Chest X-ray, AP view. Patient: 46 years old, sex F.
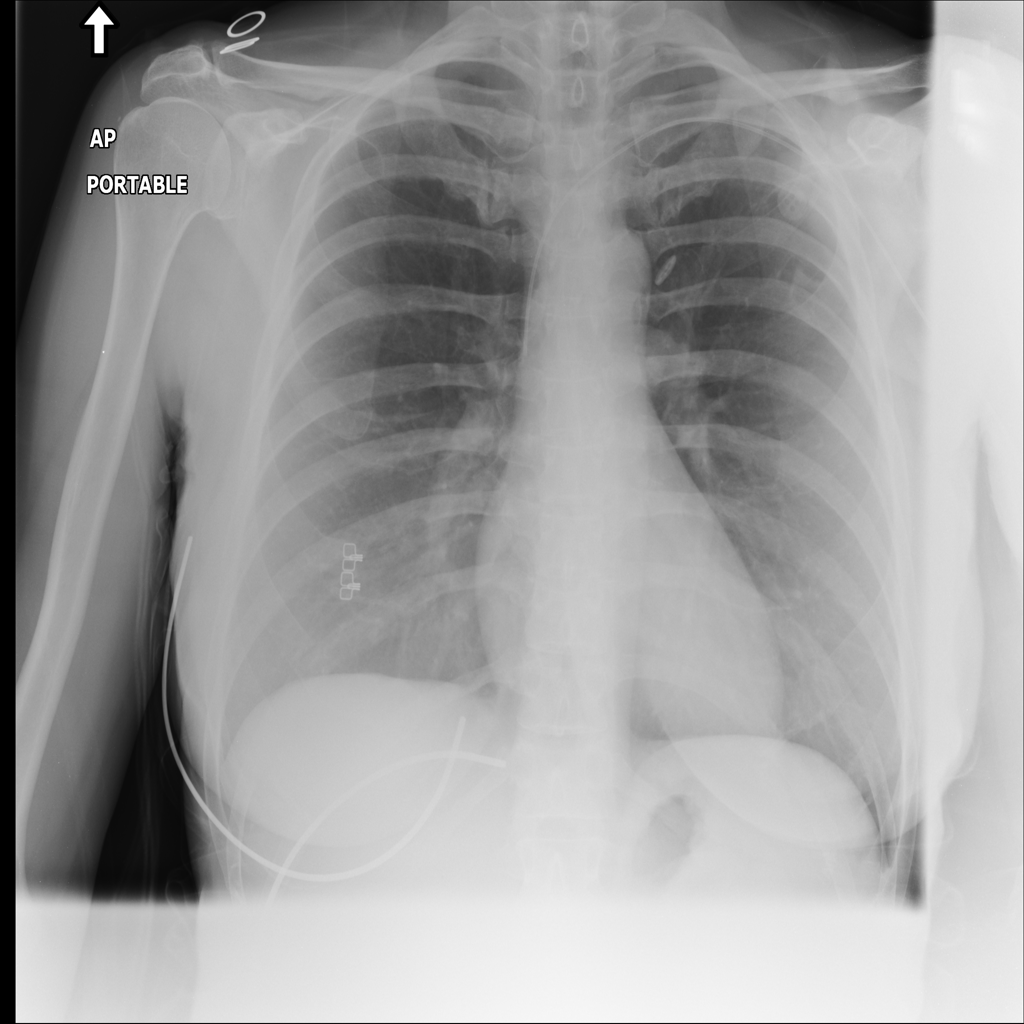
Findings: No Finding